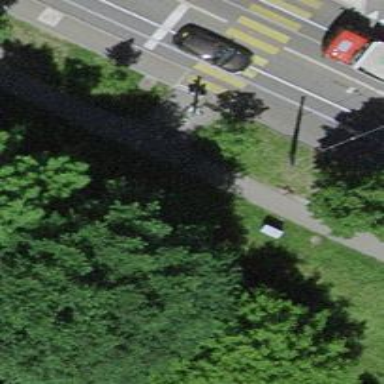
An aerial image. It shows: Avenue lined with trees.